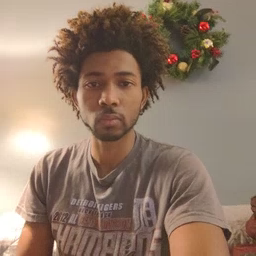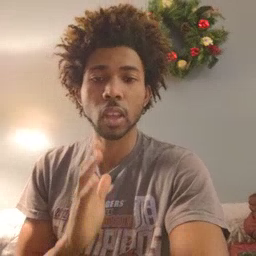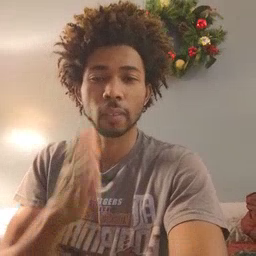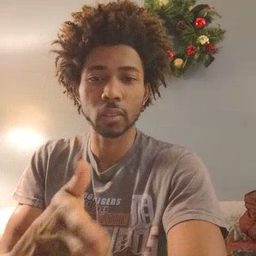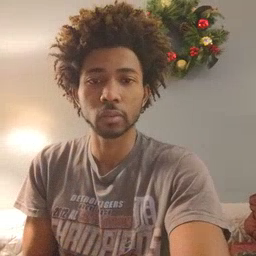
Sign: after